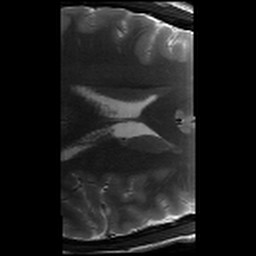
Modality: T2w
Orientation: axial
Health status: healthy
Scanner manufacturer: siemens
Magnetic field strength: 3 T
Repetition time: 8.02 s
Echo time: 0.08 s